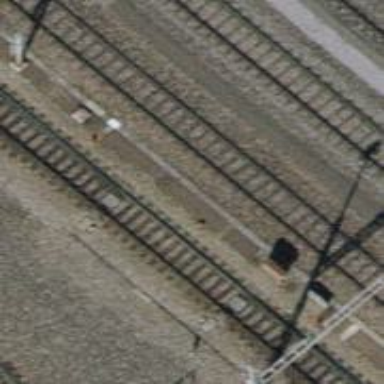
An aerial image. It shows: Single-track electrified railway service yard with contact line for trains.